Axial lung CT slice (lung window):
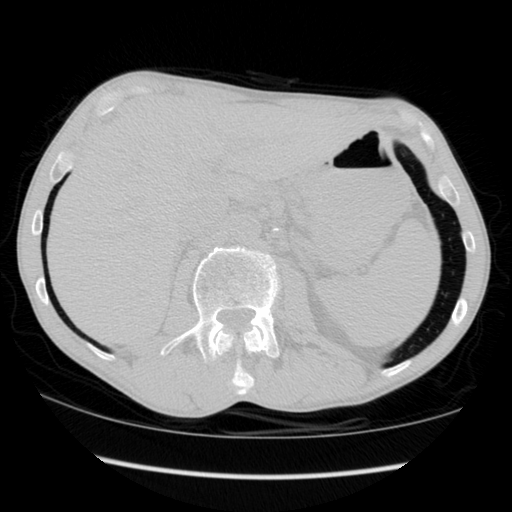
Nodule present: no